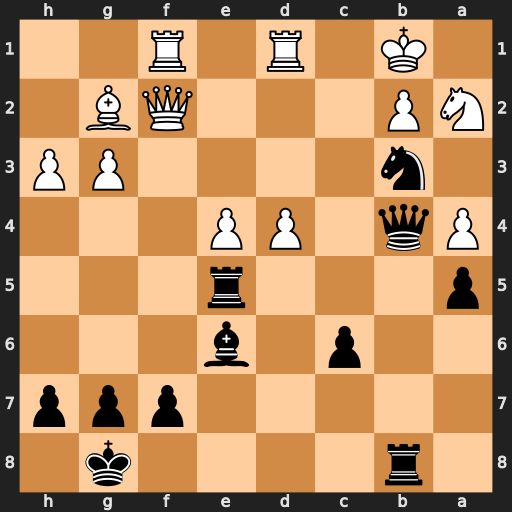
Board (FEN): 1r4k1/5ppp/2p1b3/p3r3/Pq1PP3/1n4PP/NP3QB1/1K1R1R2
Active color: b
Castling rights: -
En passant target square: -
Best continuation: Qxa4 Nc3 Qa1+ Kc2 Nc1 Rxc1 Rxb2+ Kd3 Qxc1 dxe5 Rxf2 Rxc1 Rxg2